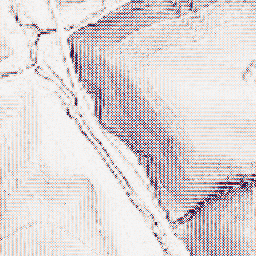
Category: wavelet
Decomposition family: wavelet_biorthogonal
Decomposition parameters: wavelet: bior1.3
level: 1
Upsampling method: edge_directed
Upsampling parameters: scale: 4
Upsampling scale: 4